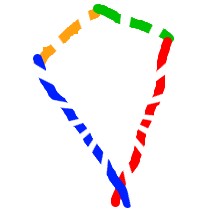
Shape: kite